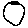
Label: circle